Aerial crown-view tile of a tropical tree (Barro Colorado Island, Panama), acquired 20250217:
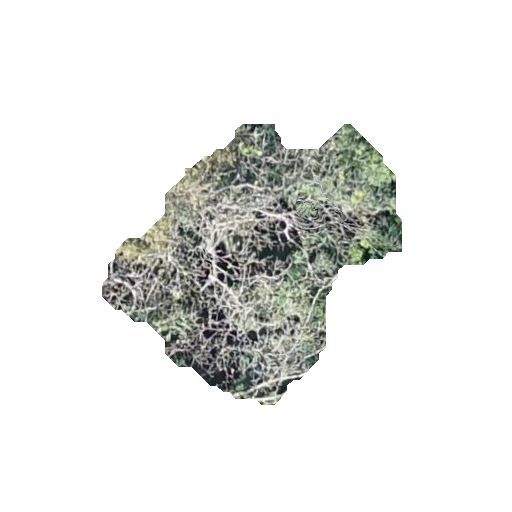
Species: Tabebuia rosea
GBIF accepted scientific name: Tabebuia rosea
Crown area: 74.135 m²